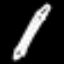
Label: pencil